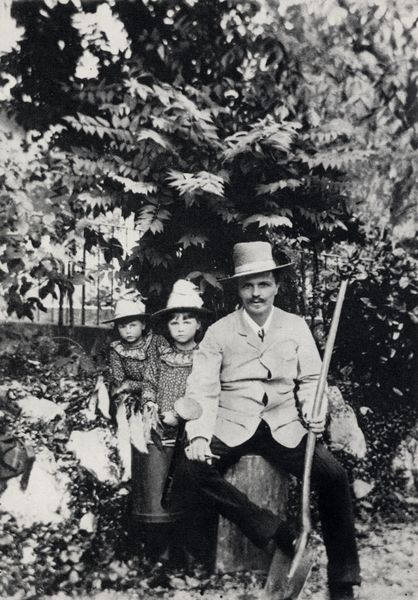
Titel: Strindberg als Gärtner mit seinen kleinen Töchtern Karin und Greta, Gersau
Künstler: August Strindberg
Standort: Stockholm
Institution: Kunglia Bibliothek
Schlagwörter: baum, blätter, laub, mann, schatten, weiß, bäume, menschen, mädchen, sitzen, äste, grau, holz, hut, hüte, kleid, kleider, licht, schwarz, blick, zaun, hochformat, anzug, bart, hose, jacke, schnurrbart, kragen, stein, portrait, porträt, natur, stamm, busch, büsche, gebüsch, sitzend, drei, familie, kind, vater, wald, arbeit, kinder, stock, garten, kanne, zwei, stab, bank, krawatte, schnauzer, weste, foto, fotografie, photographie, schwarz-weiß, kiste, photo, gewehr, gärtner, eiche, töchter, aufnahme, schaufel, spaten, familienportrait, gartenarbeit, giesskanne, gartenlaube, gieskanne, harke, giesßkanne, holzstamm, 1900